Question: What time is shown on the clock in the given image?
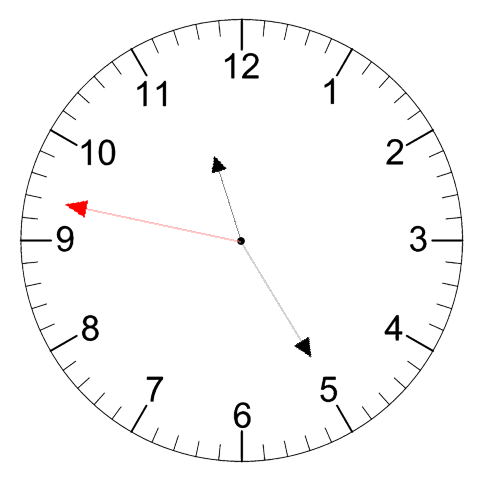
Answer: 11:24:47